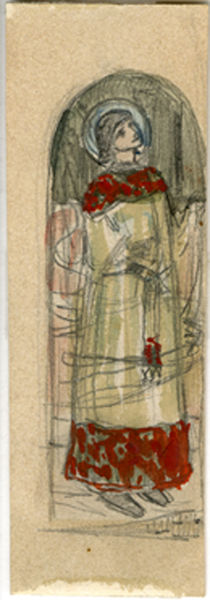
Titel: Design for a Series of Stained Glass Cathedral or Church Windows, Design for a Series of Stained Glass Cathedral or Church Windows
Künstler: Mikhail Nesterov
Standort: Amherst (Massachusetts, USA)
Institution: Mead Art Museum, Amherst College
Schlagwörter: arch, architecture, blue, church, hands, priest, red, religious, white, window, black, dress, face, gouache, green, grey, hair, old, robe, sleeve, woman, yellow, gown, looking, pattern, picture, brown, hand, angel, heaven, man, skin, background, girl, feet, male, drawing, paper, ornament, color, line, sketch, martyr, saint, glass, virgin, door, person, cathedral, watercolor, watercolour, shoes, study, pencil, draw, religion, lines, figure, aquarell, shading, wash, crayon, paint, christian, mary, christianity, tan, standing, pray, praying, scribble, fragment, sleeves, wig, halo, niche, holy, stained glass, hed, ivory, toe, conte, up, vitral, scrap, bad, sketh, aura, full-length, cut down, full body, martye, chasuble, arh, marry